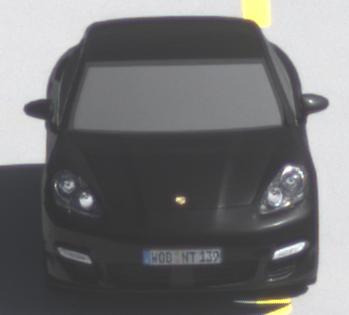
Make: Porsche
Model: Panamera
Detailed model: Panamera (970)
Model produced from: 2010/05
Model produced until: 2013/04
Doors: 5
Color: black
Road condition: dry road
Daytime: midday
Contrast: high contrast